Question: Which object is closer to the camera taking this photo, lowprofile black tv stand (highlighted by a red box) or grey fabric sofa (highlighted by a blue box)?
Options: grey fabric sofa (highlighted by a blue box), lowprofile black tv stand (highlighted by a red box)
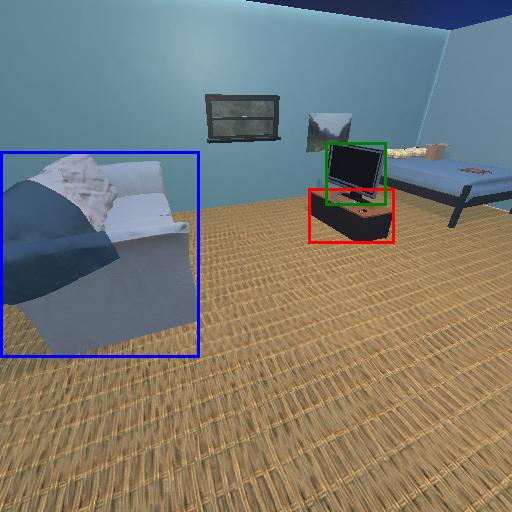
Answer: grey fabric sofa (highlighted by a blue box)